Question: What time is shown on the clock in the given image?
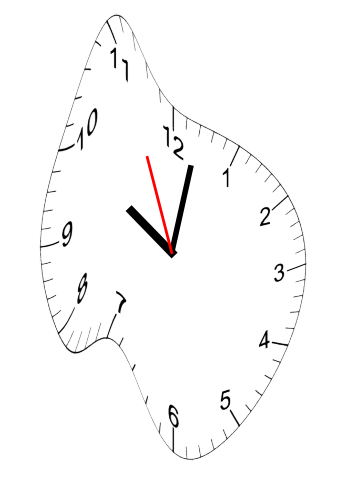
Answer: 10:01:56